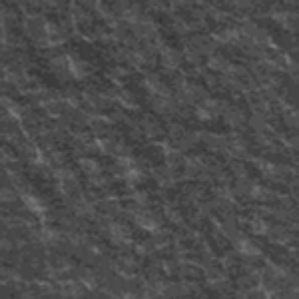
Label: frost